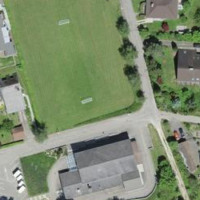
EUNIS habitat code: 55
Species observed at this site:
Corvus corone
Cyanistes caeruleus
Sturnus vulgaris
Troglodytes troglodytes
Dendrocopos major
Passer domesticus
Fringilla coelebs
Buteo buteo
Primula veris
Passer montanus
Salvia pratensis
Turdus merula
Poecile palustris
Dendrocoptes medius
Parus major
Erithacus rubecula
Pica pica
Sitta europaea
Falco tinnunculus